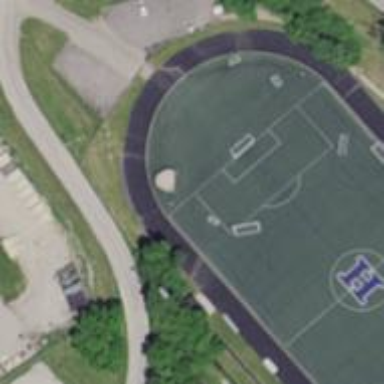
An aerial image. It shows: Athletics track located on leisure land.